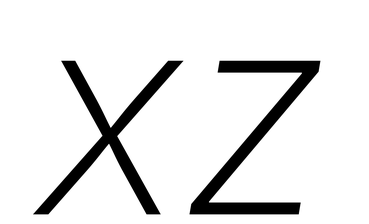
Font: Inter-Italic_ExtraLight_Italic